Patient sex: M
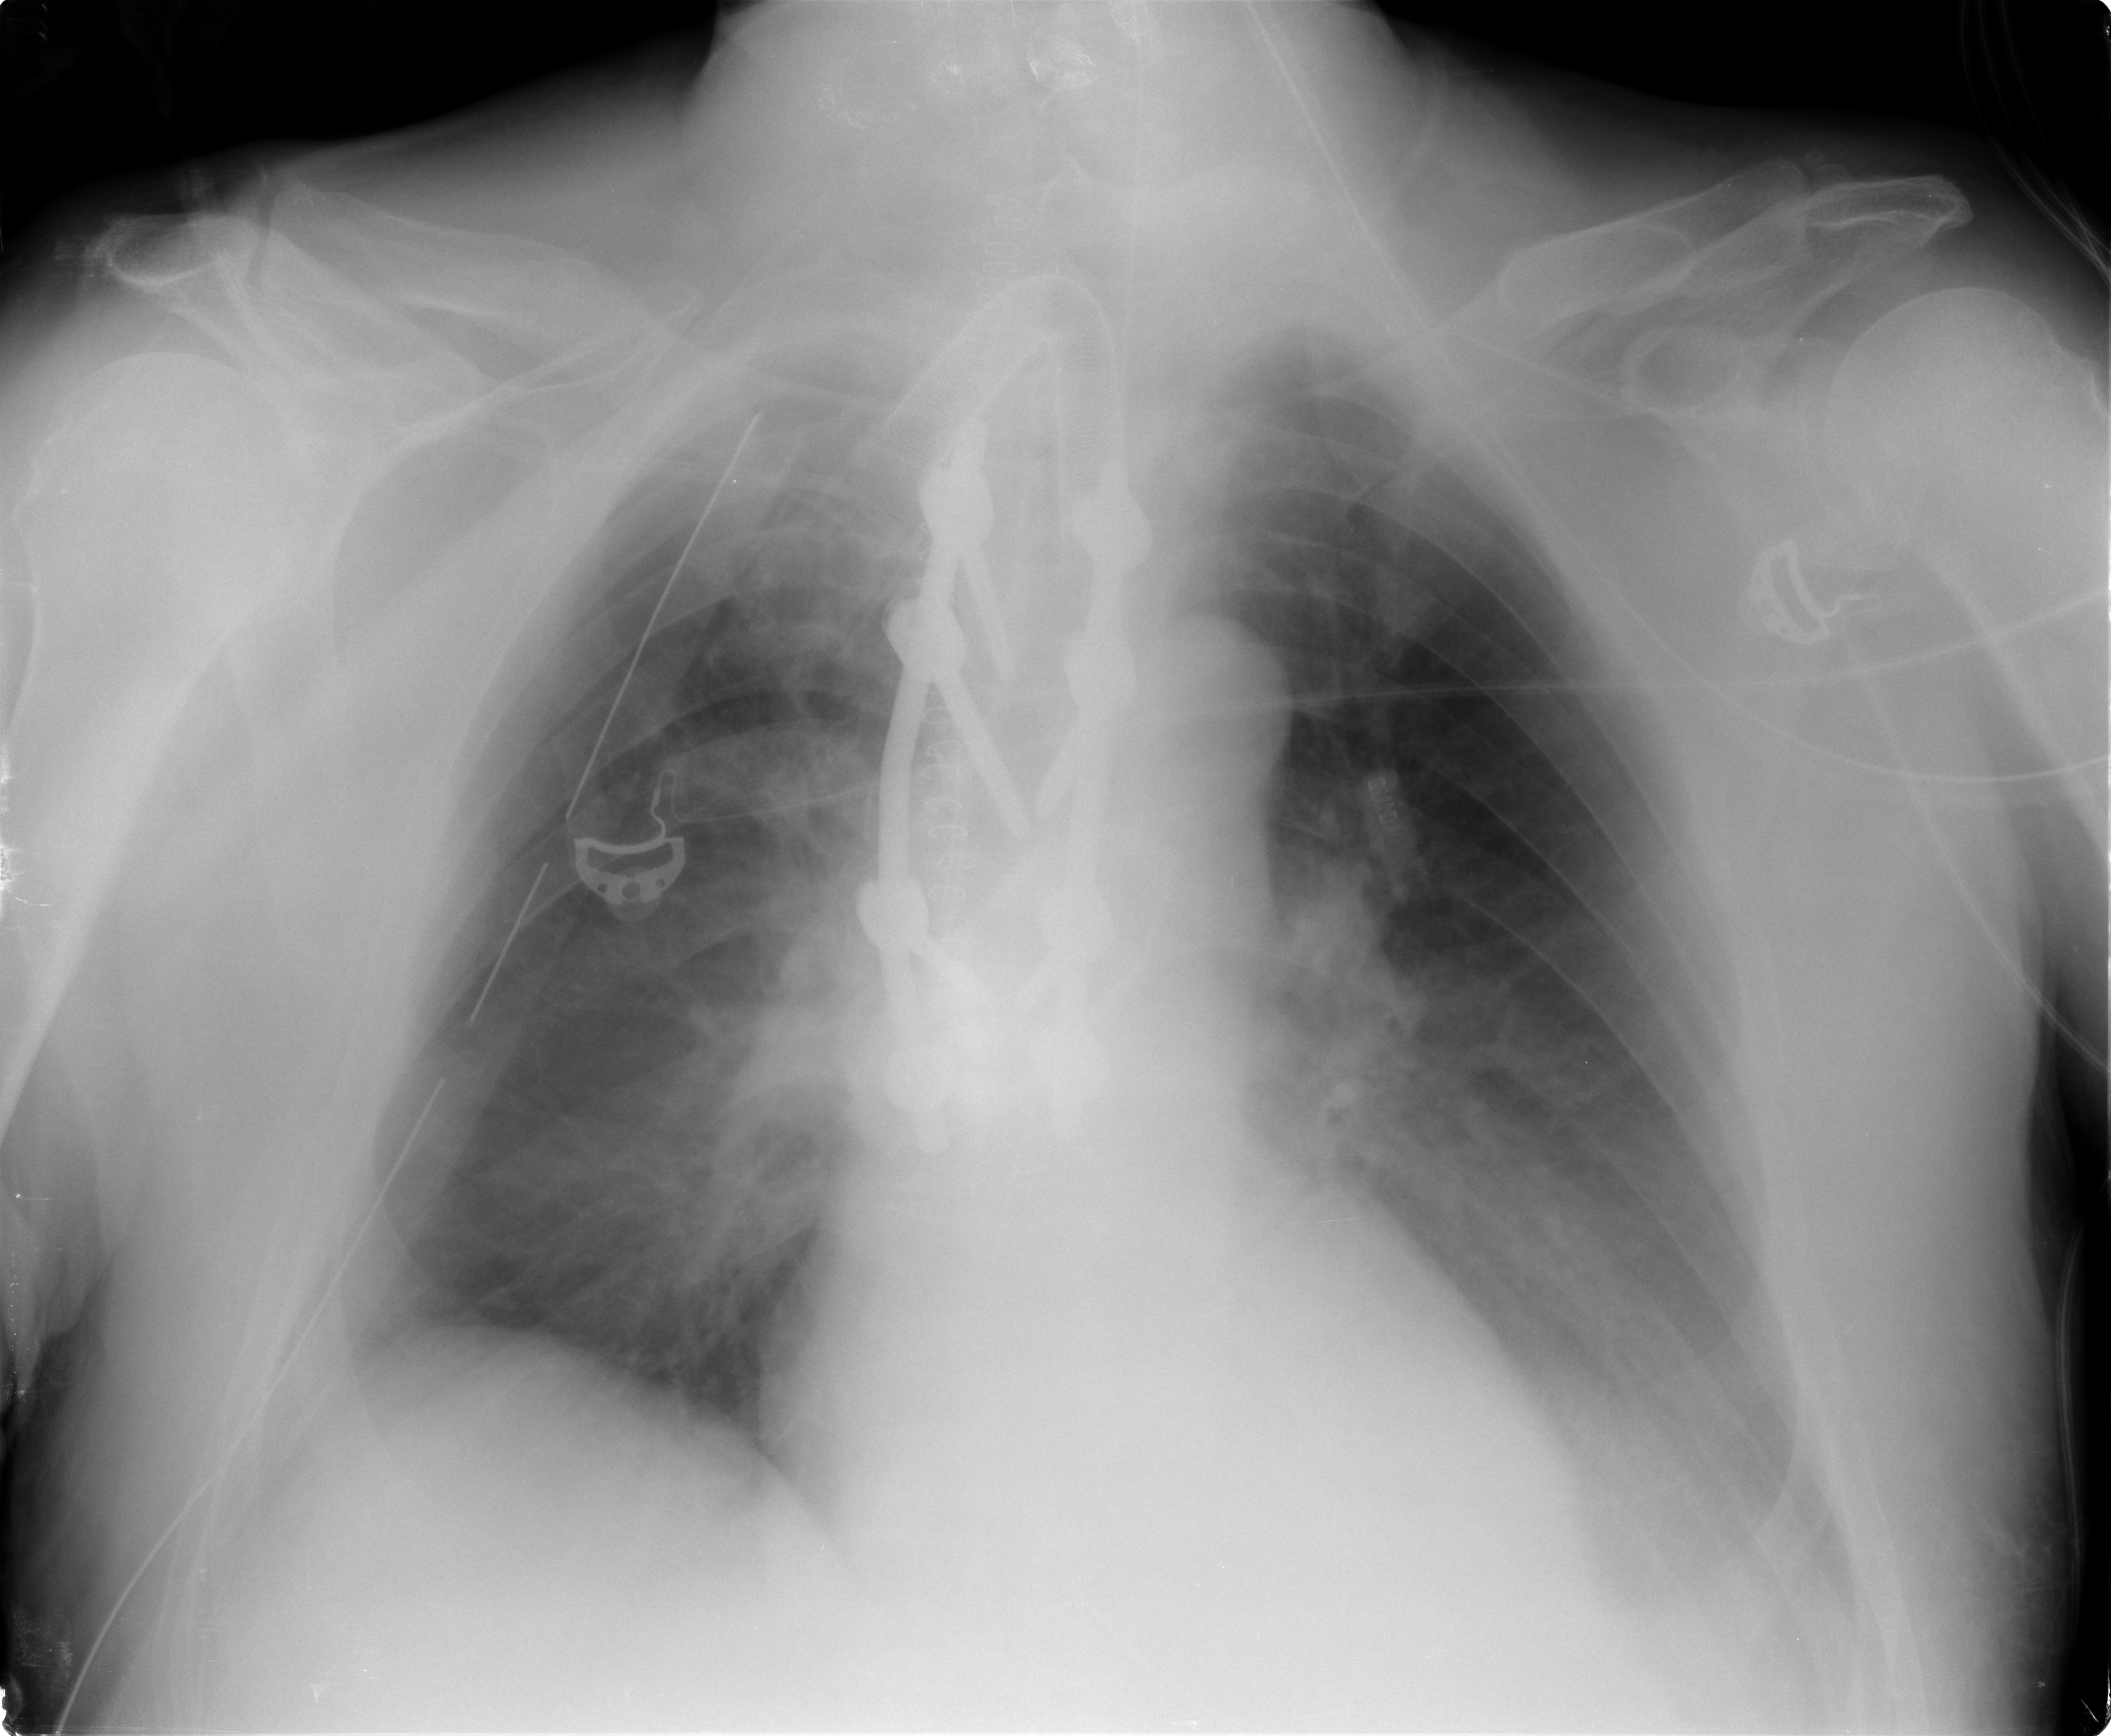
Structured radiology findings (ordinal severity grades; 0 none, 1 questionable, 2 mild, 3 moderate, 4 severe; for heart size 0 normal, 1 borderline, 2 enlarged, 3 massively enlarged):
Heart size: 0
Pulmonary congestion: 2
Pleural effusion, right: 0
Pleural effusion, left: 2
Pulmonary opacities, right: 2
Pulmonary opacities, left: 2
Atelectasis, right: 2
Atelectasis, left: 2